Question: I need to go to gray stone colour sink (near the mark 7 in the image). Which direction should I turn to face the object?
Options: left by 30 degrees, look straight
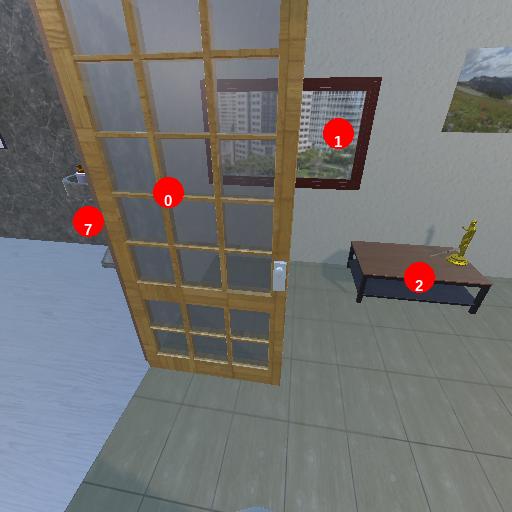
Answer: left by 30 degrees